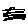
Label: line